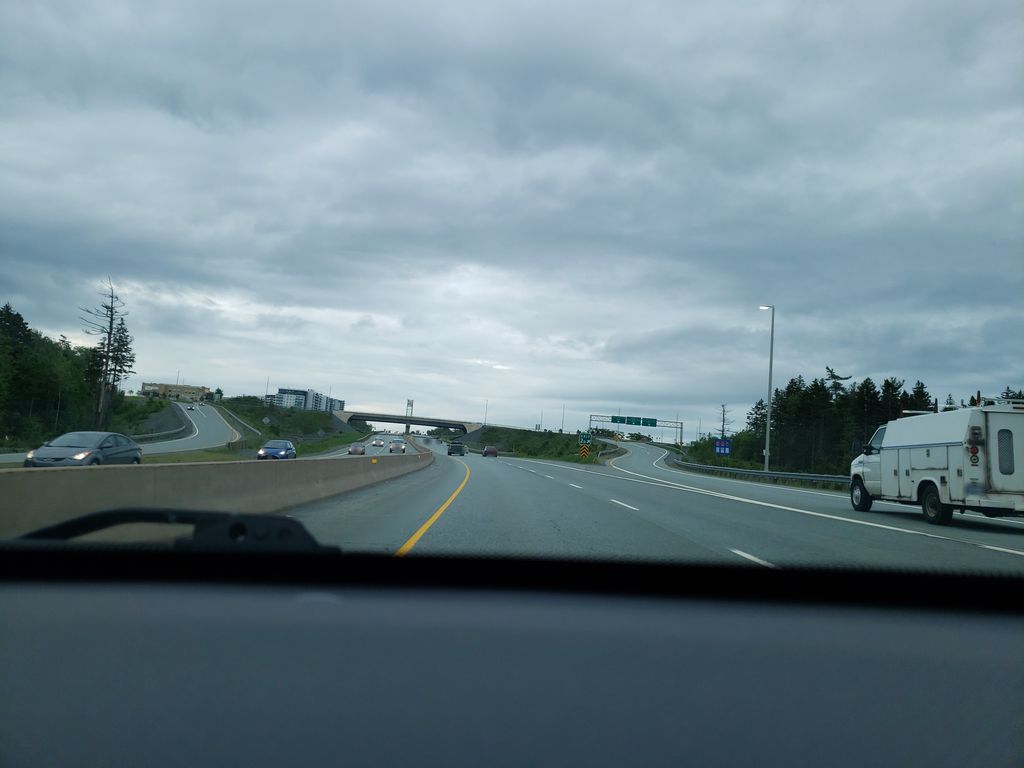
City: halifax